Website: macys
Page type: customer-info-address
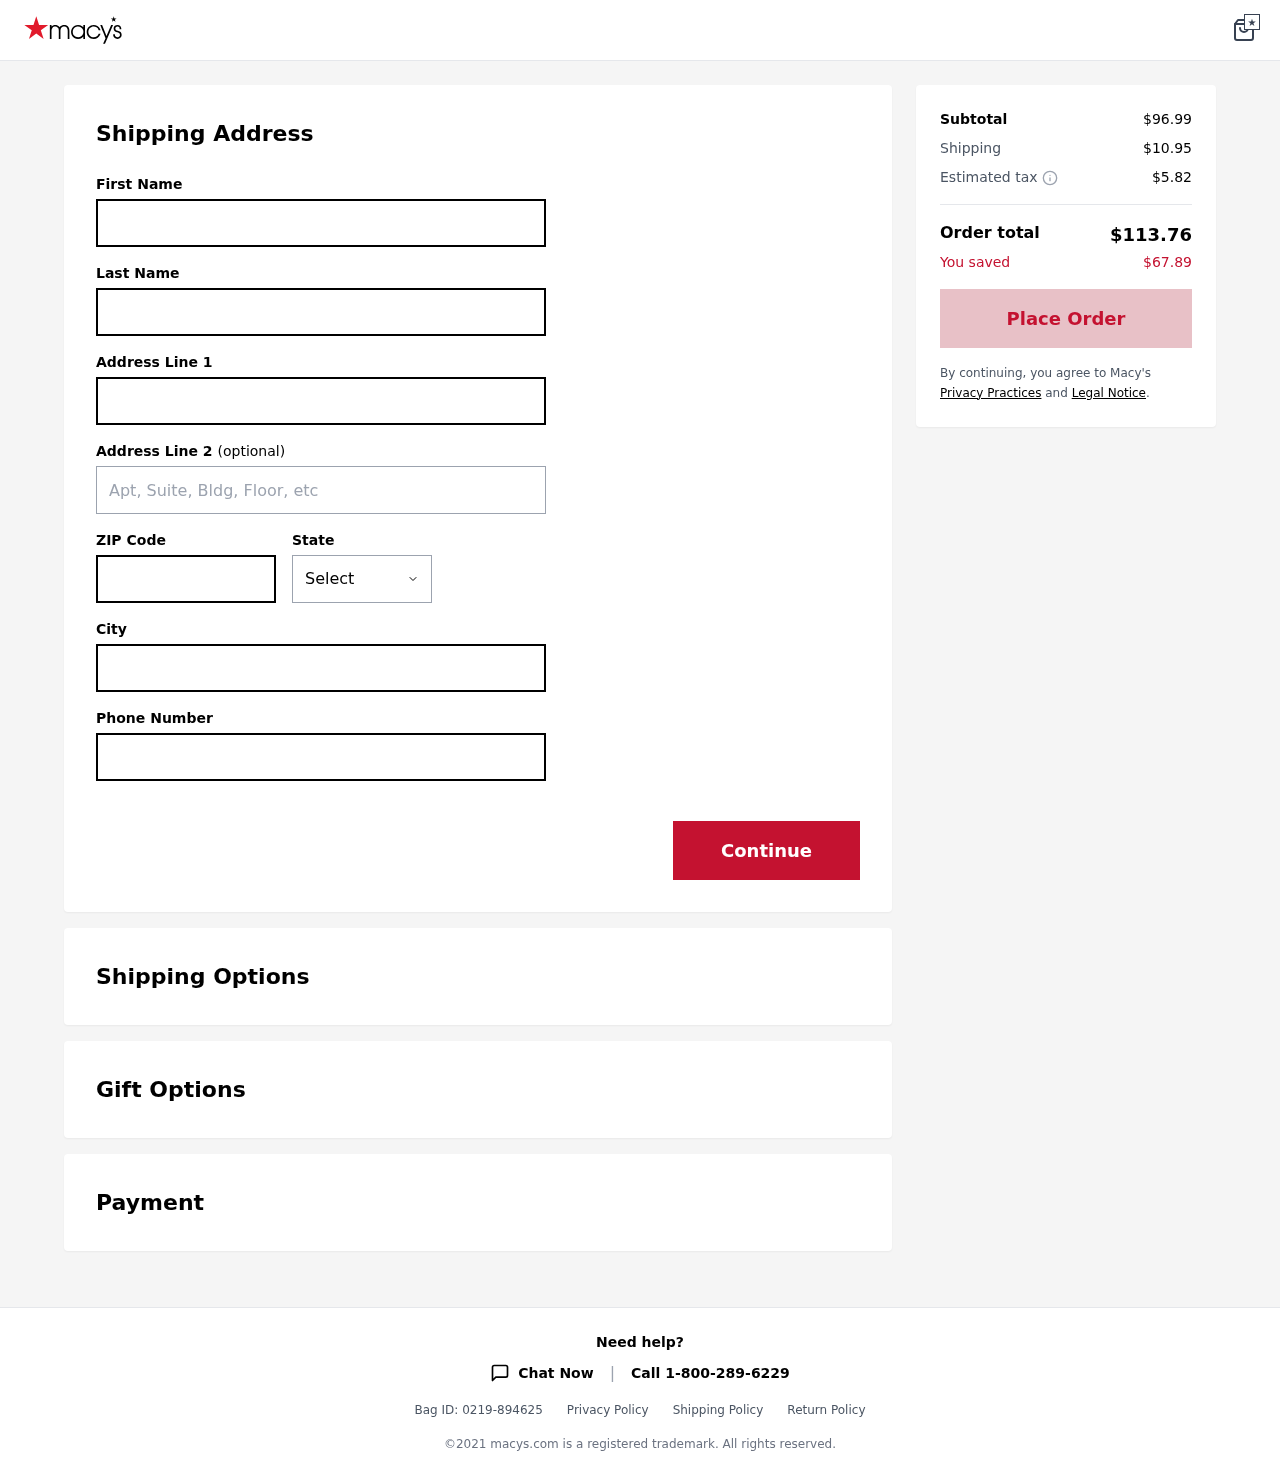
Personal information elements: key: PII_CITY
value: South Albert
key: PII_FIRSTNAME
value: Matthew
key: PII_LASTNAME
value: Brown
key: PII_PHONE
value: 5977725950
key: PII_POSTCODE
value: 49609
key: PII_STATE
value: Pennsylvania
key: PII_STREET
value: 265 Perkins Pike
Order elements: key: ORDER_SUBTOTAL
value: $96.99
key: ORDER_SHIPPING_COST
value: $10.95
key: ORDER_TAX
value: $5.82
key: ORDER_TOTAL
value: $113.76
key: ORDER_SAVINGS
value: $67.89